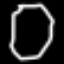
Label: octagon